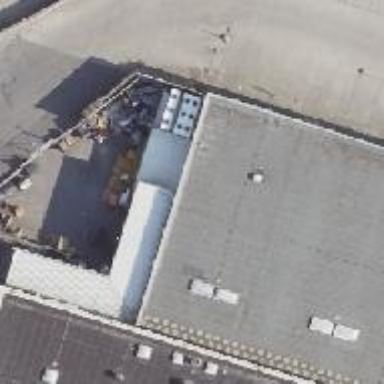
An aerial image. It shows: Warehouse.